Field crop: tomato
Growth stage: 2
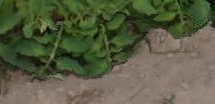
Species: tomato